Question: I am creating the following plot and it seems like it's leaving some extra white space on the right hand side and I'm not exactly sure why.

The code to generate the above is given below:
'''
import matplotlib.pyplot as plt
d1 = (0,1,3,6,4,2,2,59,4,3,4,4,33,3,2,5,61)
d2 = (6,7,9,4,4,4,3,19,4,1,11,28,13,8,15,28,28)
d3 = (6,7,9,4,4,4,3,19,4,1,14,28,13,8,15,28,32)
N = len(d1)
ind = np.arange(N)
width = 0.2
font = {'family' : 'sans-serif', 'weight' : 'normal', 'size' : 10}
matplotlib.rc('font', **font)
fig,ax = plt.subplots()
rects1 = ax.bar(ind, MA_DPU, width, color='r', alpha=0.7)
rects2 = ax.bar(ind+width, res1, width, color='b', alpha=0.7)
rects3 = ax.bar(ind+2*width, res2, width, color='g', alpha=0.7)
ax.set_xticks(ind+width*1.5)
plt.show()
'''
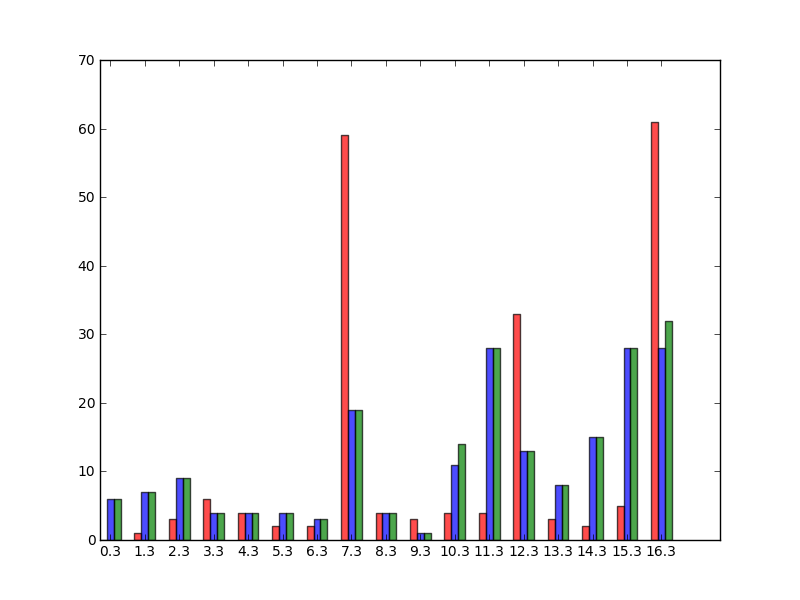
Answer: Try to set the 'xlim' of your 'Axes':
'''
ax.set_xlim(0, 16.4)
plt.show()
'''
For convenience you can use <URL>:
'''
plt.autoscale()
'''
avoiding to set the 'xlim' manually.
The optional parameters with their default values are:
'plt.autoscale(enable=True, axis='both', tight=None)'